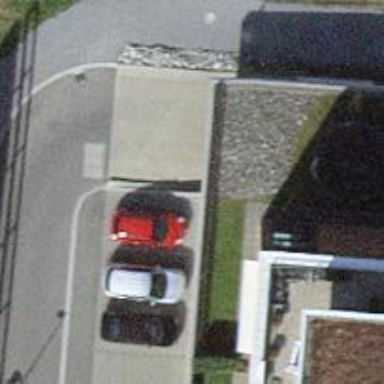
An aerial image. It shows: Parking entrance.